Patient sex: M
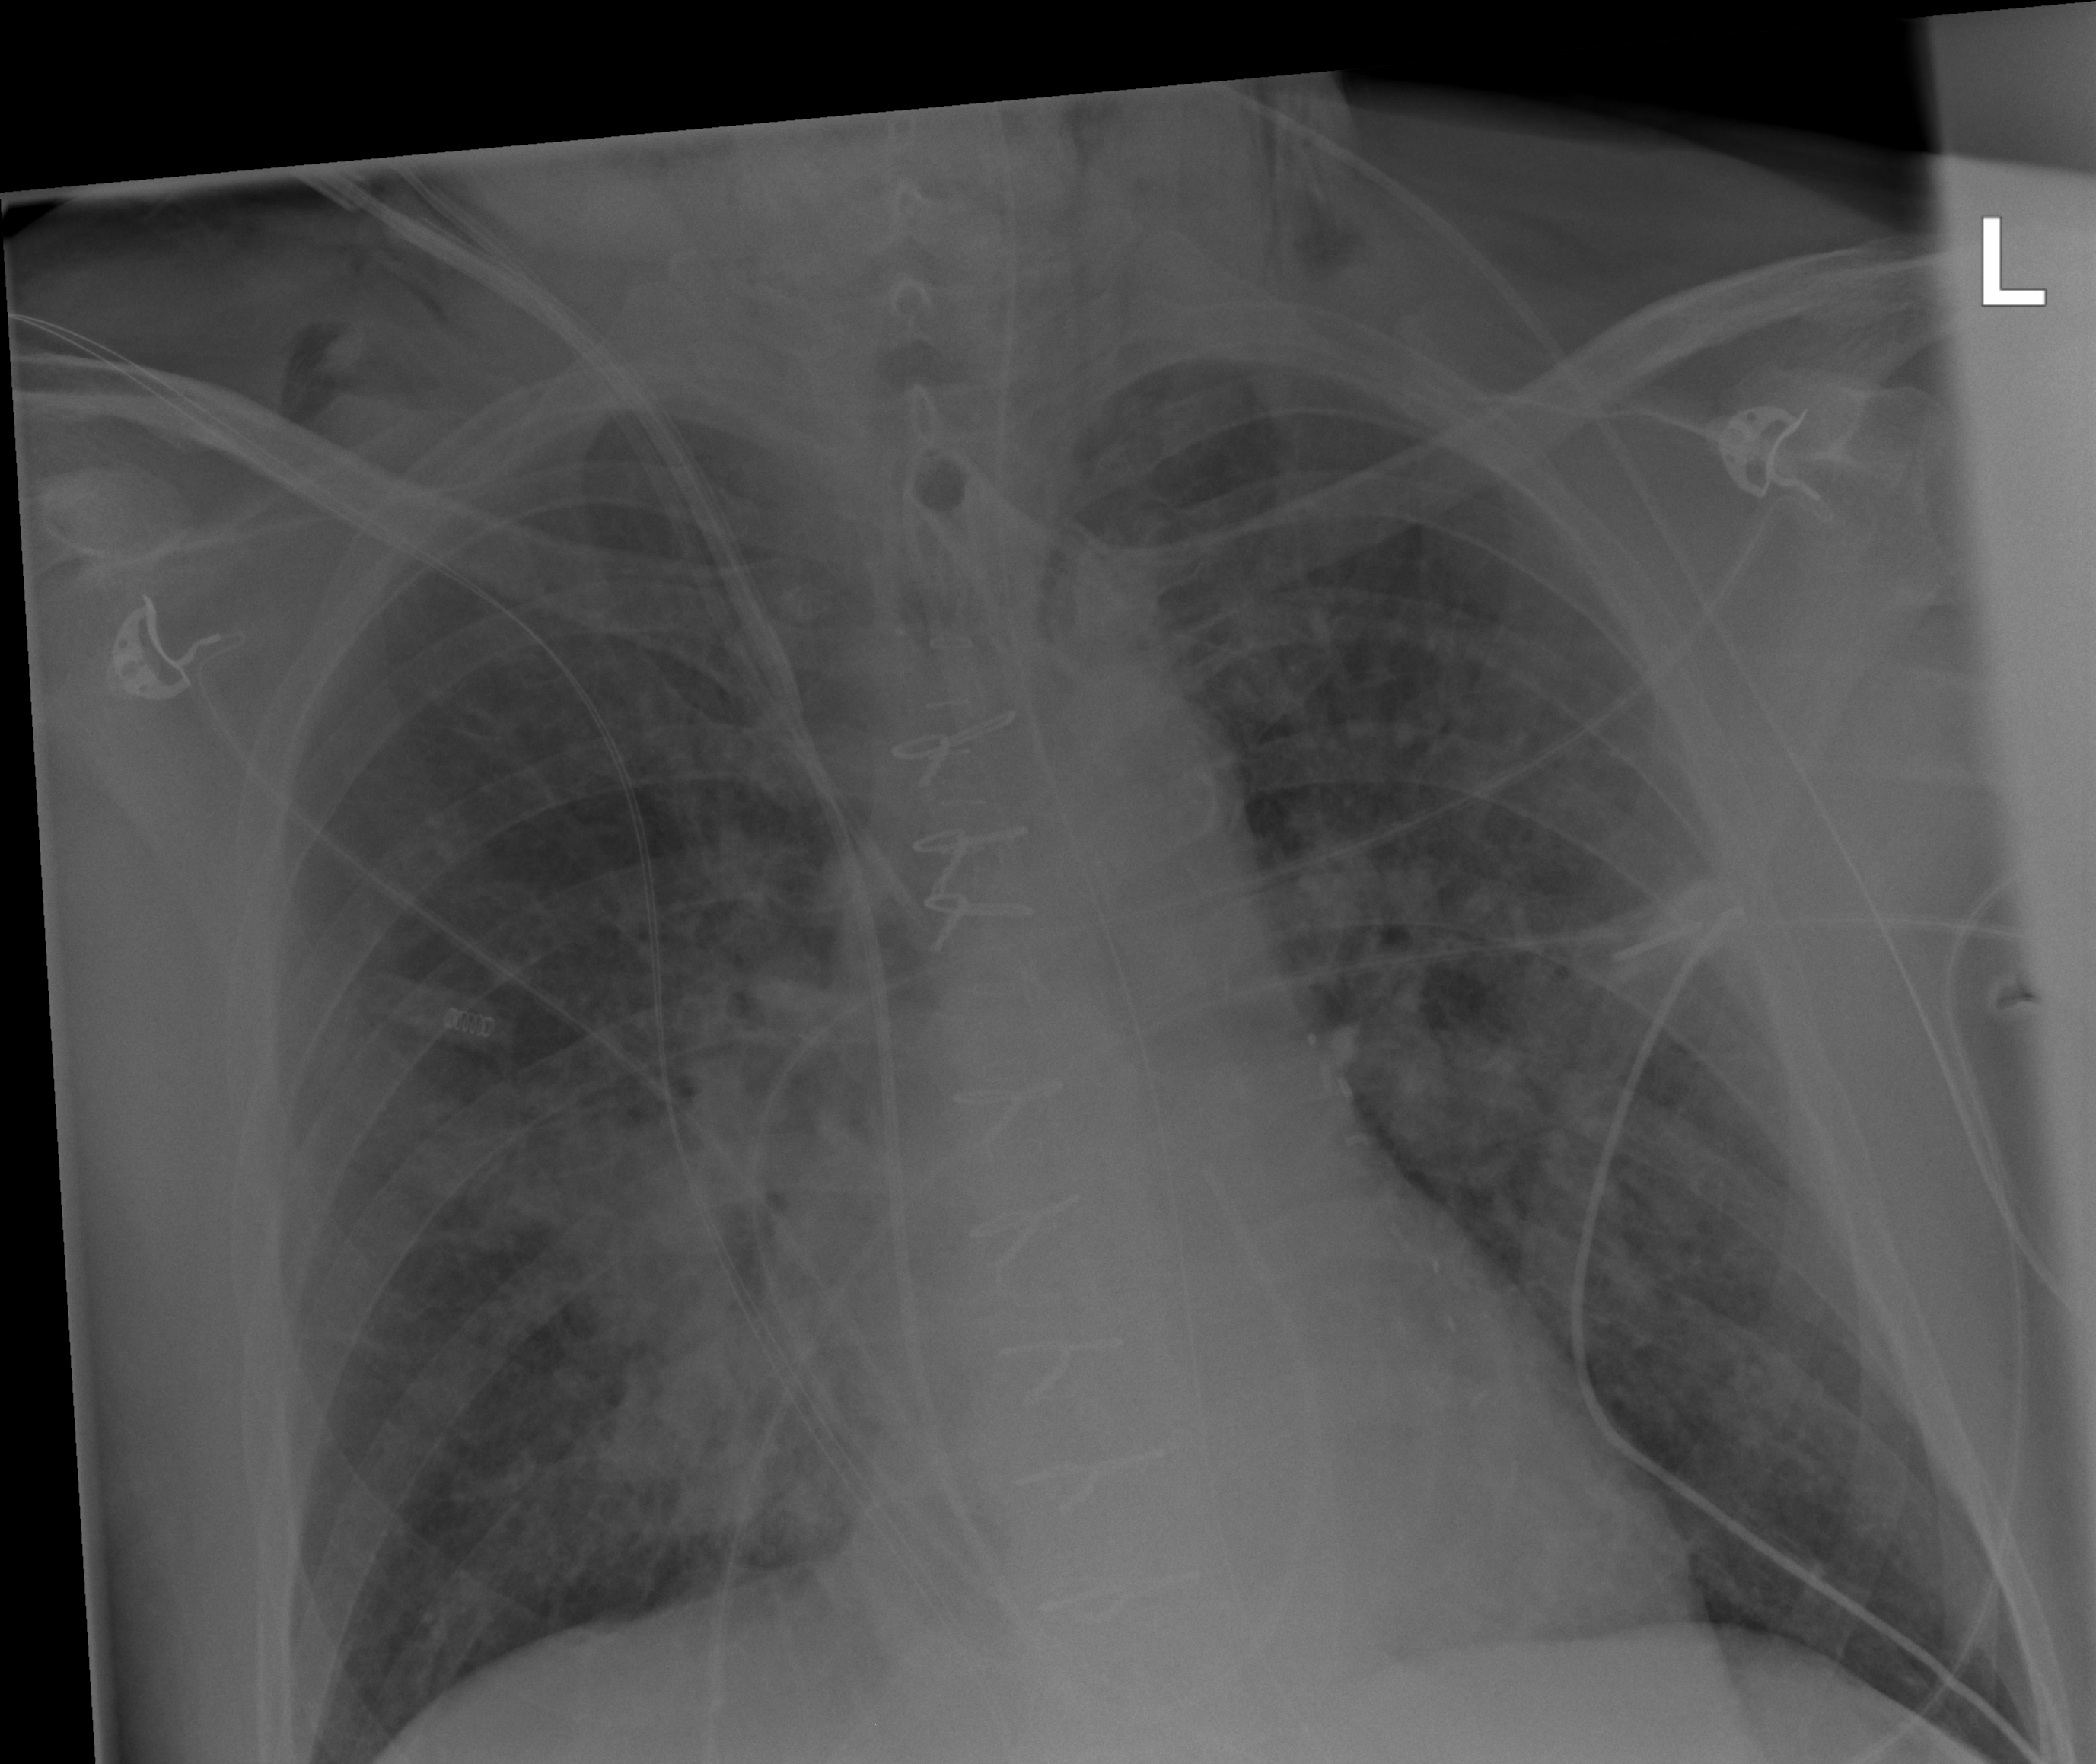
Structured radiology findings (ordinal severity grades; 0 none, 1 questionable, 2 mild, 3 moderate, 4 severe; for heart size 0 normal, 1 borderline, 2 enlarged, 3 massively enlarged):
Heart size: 0
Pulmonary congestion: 3
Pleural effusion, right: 0
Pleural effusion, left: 0
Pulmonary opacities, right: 3
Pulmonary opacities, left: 2
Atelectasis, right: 2
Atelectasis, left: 2